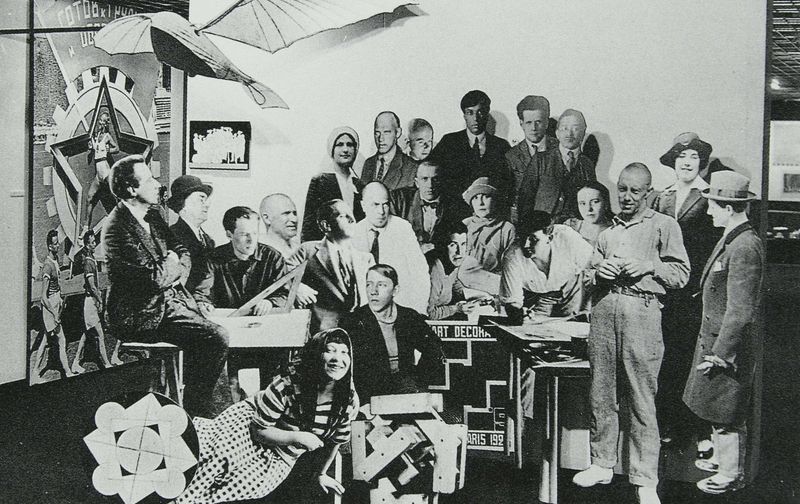
Titel: Fotoinstallation für die Ausstellung "Kunst und Revolution, Teil II"
Künstler: Alexandr Lawrentjew
Standort: Tokio
Institution: Seibu Museum
Schlagwörter: flügel, gruppe, weiß, dreieck, frauen, sitzen, frau, grau, hut, hüte, männer, paris, raum, schwarz, stuhl, tisch, haube, wand, stehen, mantel, kreis, fotos, liegen, formen, türe, gestreift, collage, dada, gepunktet, stern, künstler, soldat, tupfen, plakat, poster, bauhaus, pullover, getupft, künstlergruppe, flugzeug, dadaismus, werke, jeff koons, surrealisten, fluggerät, fotocollage, künstlerkreis, wandkante